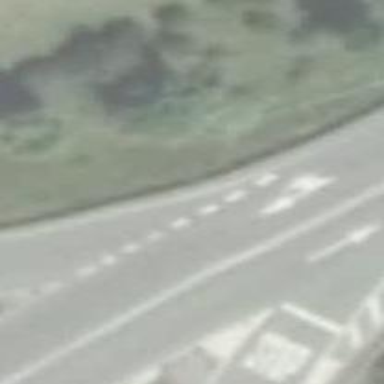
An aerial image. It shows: Asphalt road with primary link designation.